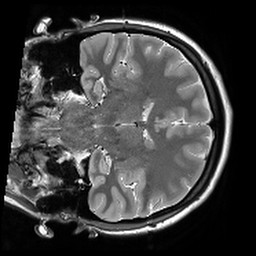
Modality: T2starw
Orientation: coronal
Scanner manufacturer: siemens
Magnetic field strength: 3 T
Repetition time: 8.1 s
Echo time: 0.05 s